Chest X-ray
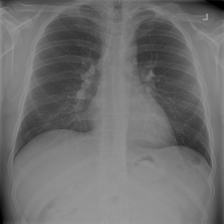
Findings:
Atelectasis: negative
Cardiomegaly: negative
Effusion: negative
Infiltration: negative
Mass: negative
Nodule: positive
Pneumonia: negative
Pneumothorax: negative
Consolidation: negative
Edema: negative
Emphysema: negative
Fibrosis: negative
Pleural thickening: negative
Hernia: negative